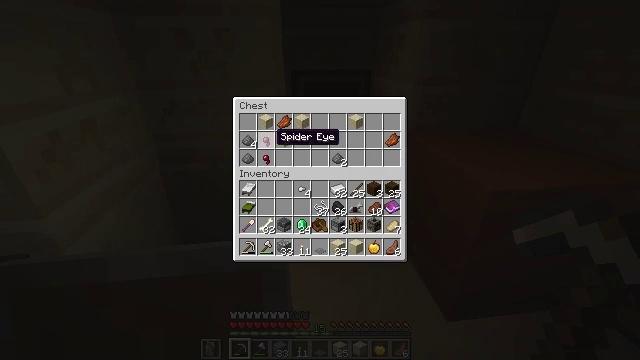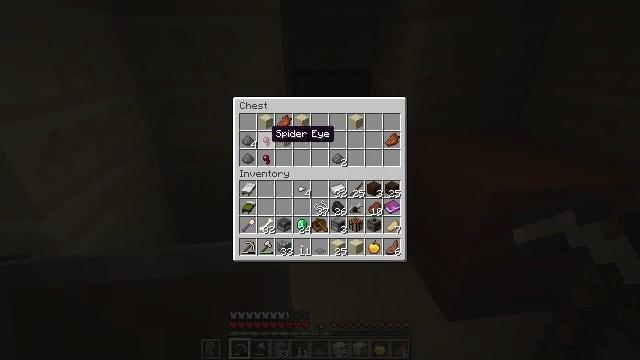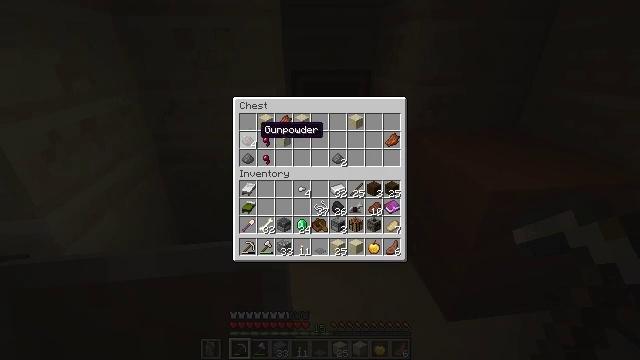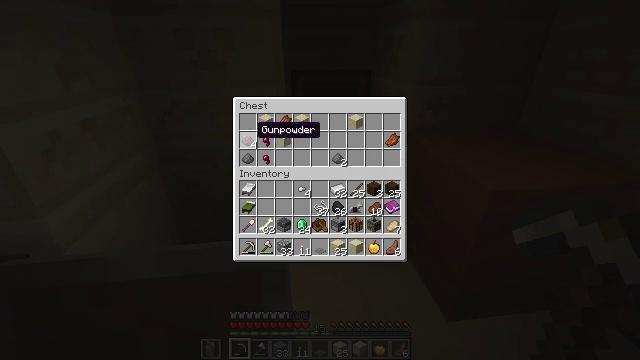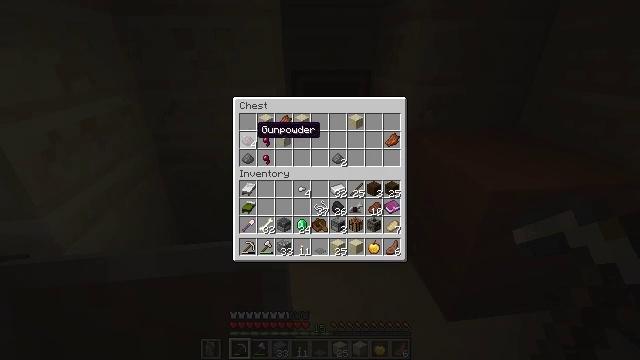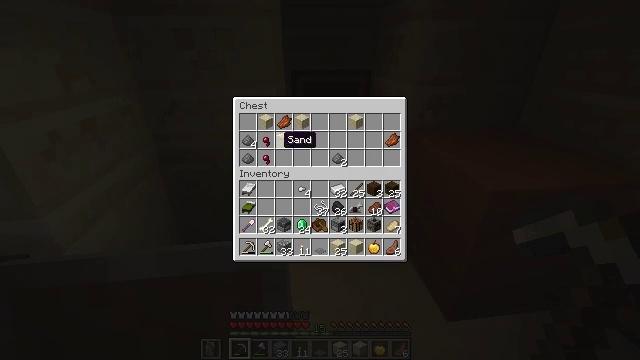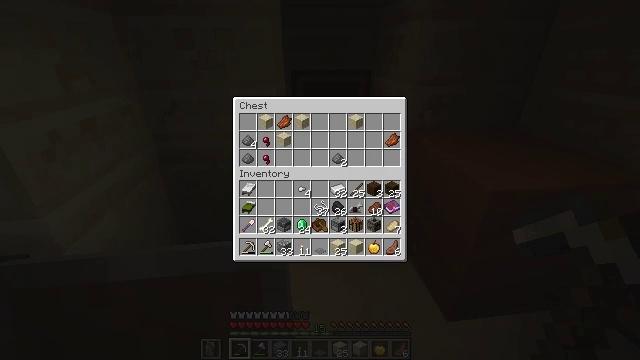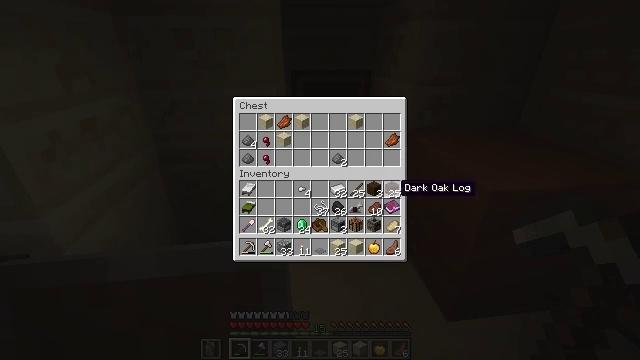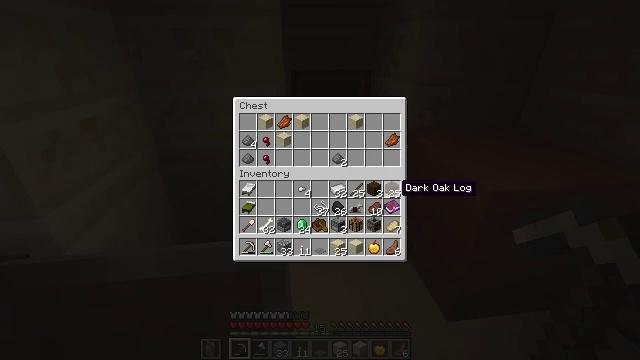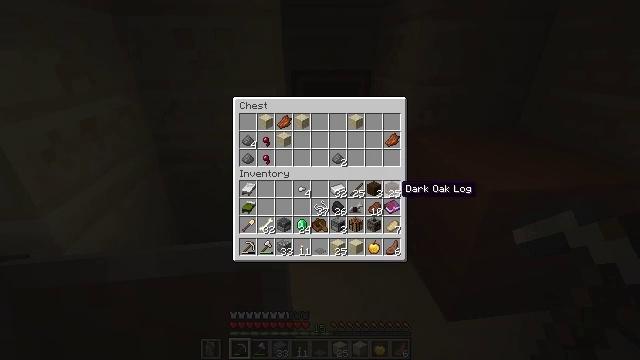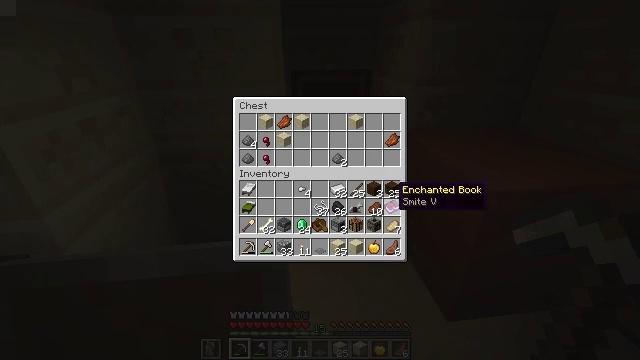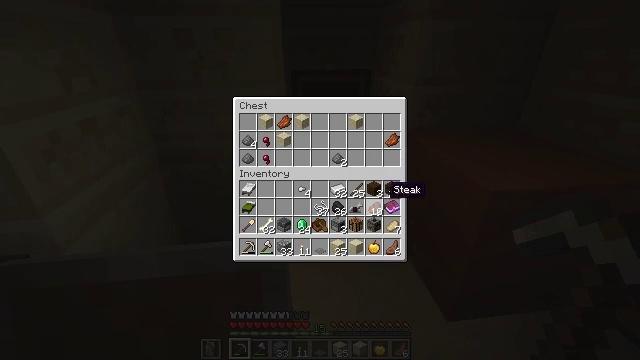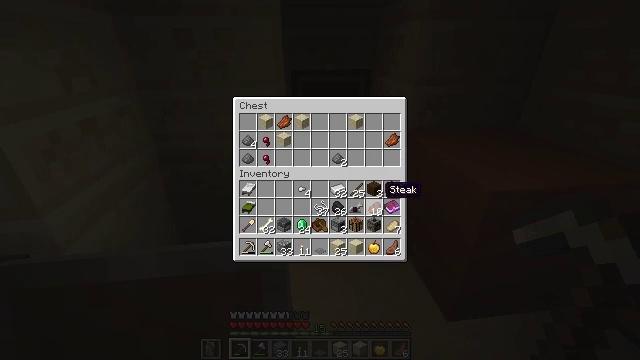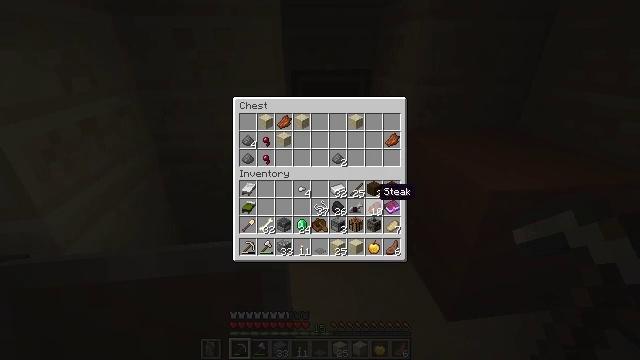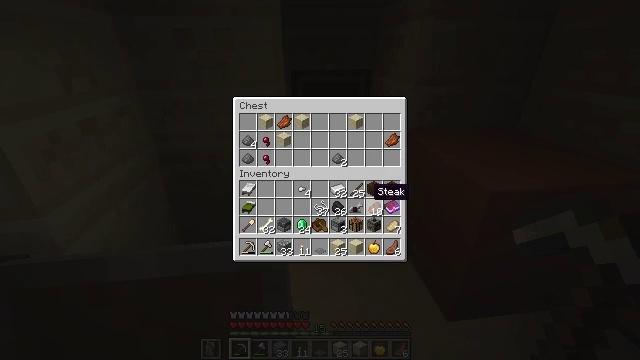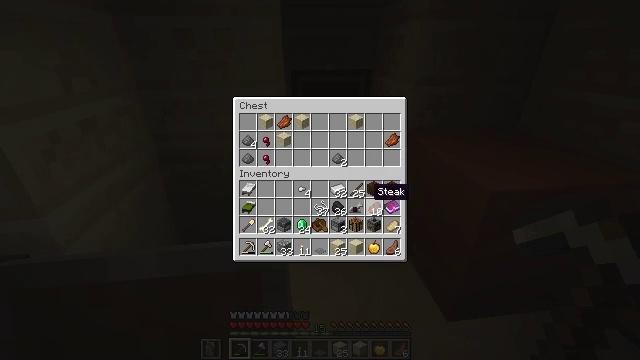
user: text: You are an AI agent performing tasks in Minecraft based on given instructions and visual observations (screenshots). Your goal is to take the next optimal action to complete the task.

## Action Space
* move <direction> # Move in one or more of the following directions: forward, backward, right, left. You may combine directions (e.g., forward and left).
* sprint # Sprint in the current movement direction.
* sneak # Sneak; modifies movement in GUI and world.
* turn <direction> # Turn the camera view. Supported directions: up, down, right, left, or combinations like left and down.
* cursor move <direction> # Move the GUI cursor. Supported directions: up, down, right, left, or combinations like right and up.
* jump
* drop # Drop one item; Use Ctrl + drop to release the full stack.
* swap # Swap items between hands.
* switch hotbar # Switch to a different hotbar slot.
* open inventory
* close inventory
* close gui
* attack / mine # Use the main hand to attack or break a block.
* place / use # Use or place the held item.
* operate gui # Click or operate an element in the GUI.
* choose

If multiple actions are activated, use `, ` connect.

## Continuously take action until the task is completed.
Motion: motion action
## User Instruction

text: Gather cut sandstone from the structure.
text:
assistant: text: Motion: no_op
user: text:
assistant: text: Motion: cursor move left
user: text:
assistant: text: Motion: no_op
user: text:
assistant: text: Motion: no_op
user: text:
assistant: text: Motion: cursor move right and down
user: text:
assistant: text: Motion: cursor move right and down
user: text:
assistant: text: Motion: cursor move right and down
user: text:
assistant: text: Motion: no_op
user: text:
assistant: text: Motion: no_op
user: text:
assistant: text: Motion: no_op
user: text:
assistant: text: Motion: cursor move left
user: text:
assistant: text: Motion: no_op
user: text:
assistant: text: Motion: no_op
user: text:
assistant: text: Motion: no_op
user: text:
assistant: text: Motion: no_op
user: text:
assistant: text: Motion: no_op
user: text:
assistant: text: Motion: no_op
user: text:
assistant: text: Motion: no_op
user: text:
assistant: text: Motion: no_op
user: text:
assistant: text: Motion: no_op
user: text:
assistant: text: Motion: cursor move left
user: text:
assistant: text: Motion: cursor move left
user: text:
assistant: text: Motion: no_op
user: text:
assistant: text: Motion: no_op
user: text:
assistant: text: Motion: no_op
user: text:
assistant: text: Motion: no_op
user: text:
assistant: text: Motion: no_op
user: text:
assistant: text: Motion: no_op
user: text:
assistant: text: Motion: no_op
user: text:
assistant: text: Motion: no_op